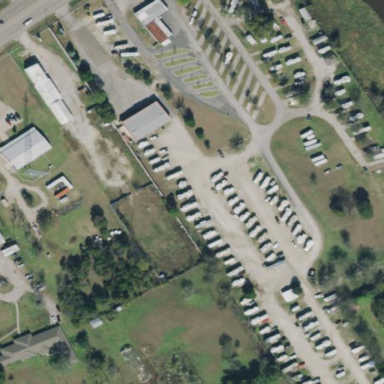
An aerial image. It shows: Caravan site for tourism.